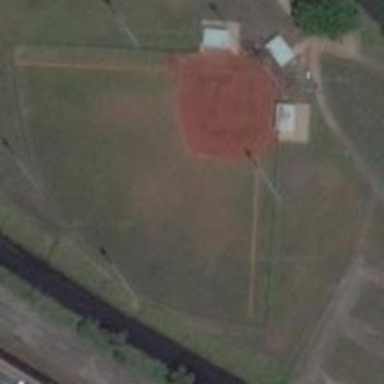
In this large tract of green land, a baseball field with several paths can be seen .